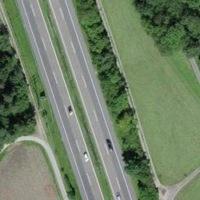
EUNIS habitat code: 57
Species observed at this site:
Pseudochorthippus parallelus
Chorthippus biguttulus